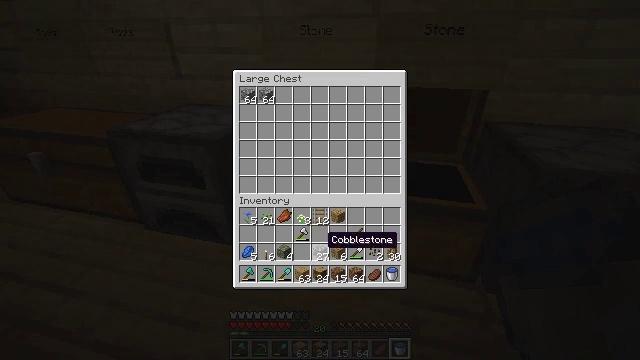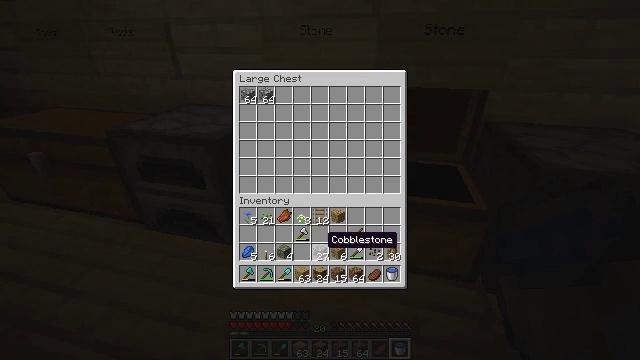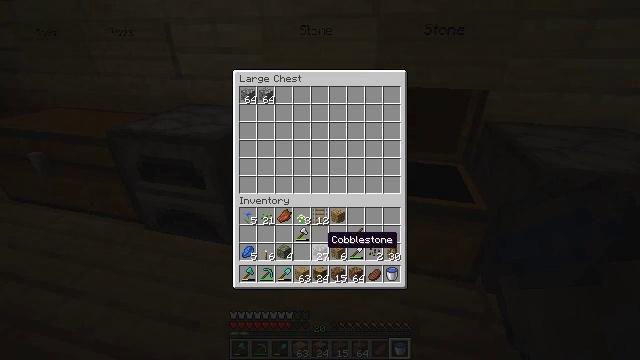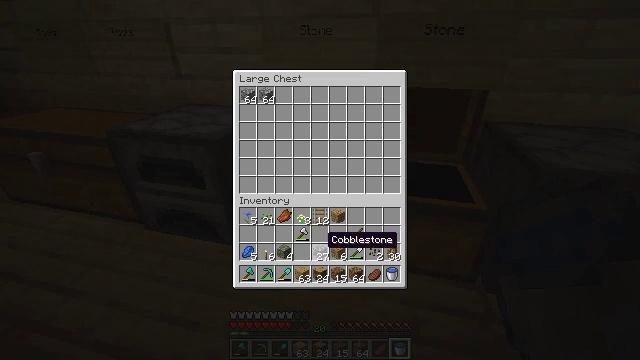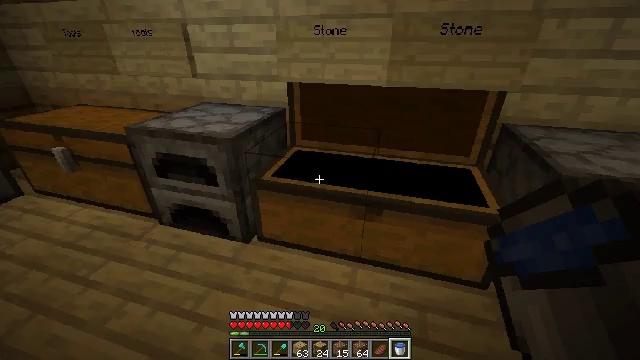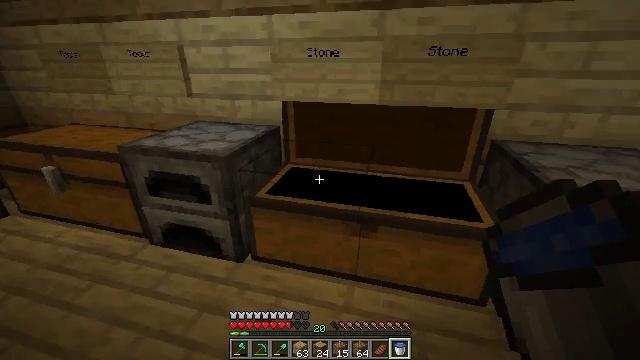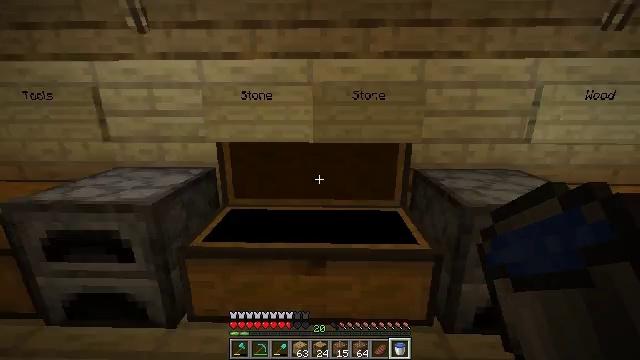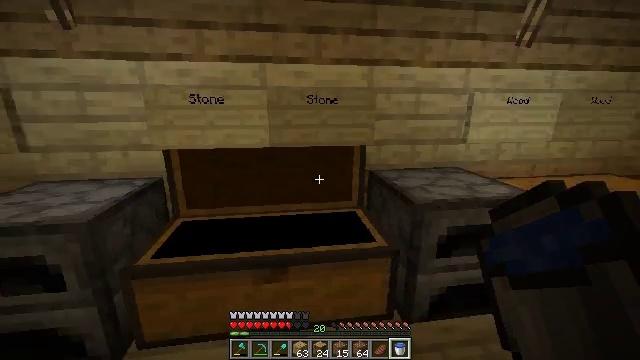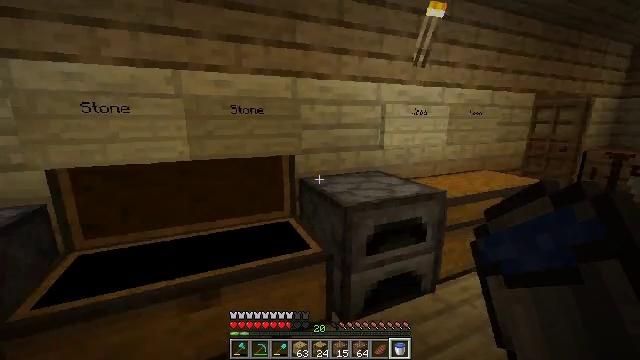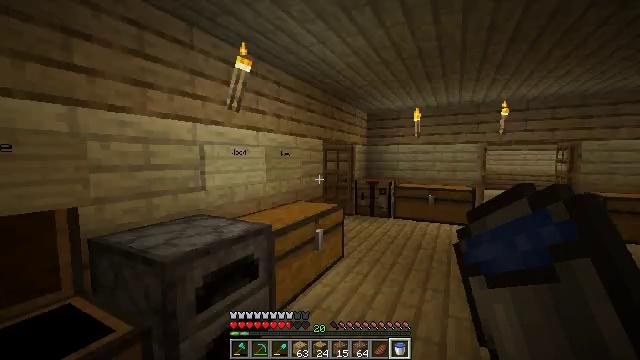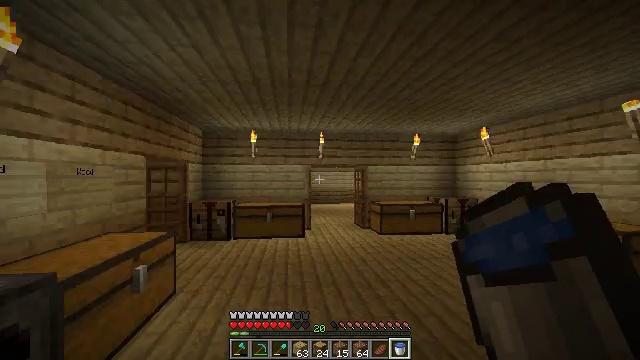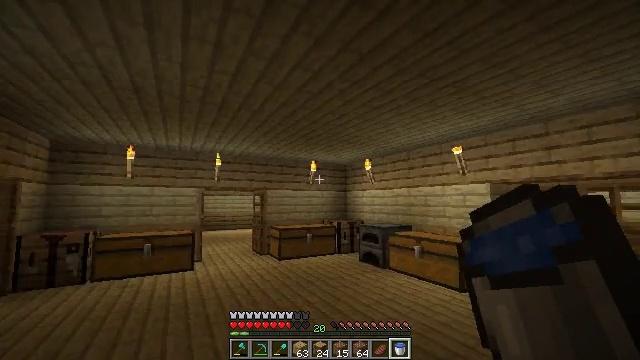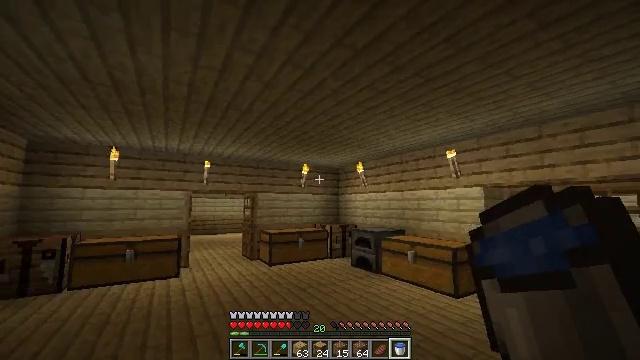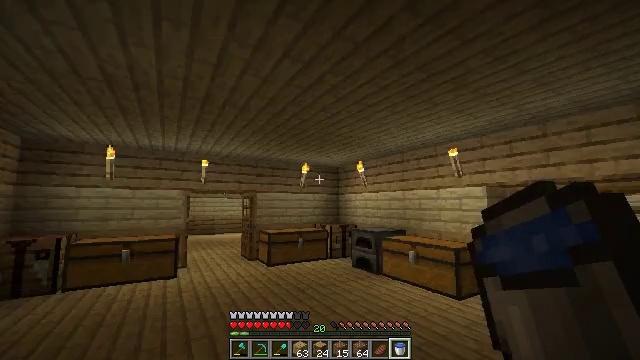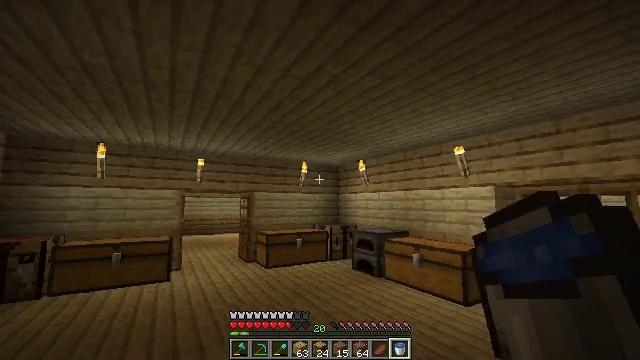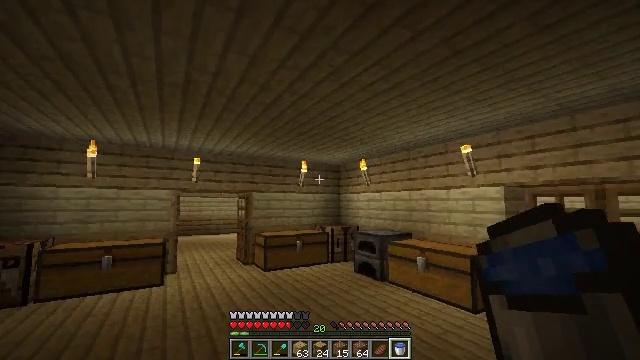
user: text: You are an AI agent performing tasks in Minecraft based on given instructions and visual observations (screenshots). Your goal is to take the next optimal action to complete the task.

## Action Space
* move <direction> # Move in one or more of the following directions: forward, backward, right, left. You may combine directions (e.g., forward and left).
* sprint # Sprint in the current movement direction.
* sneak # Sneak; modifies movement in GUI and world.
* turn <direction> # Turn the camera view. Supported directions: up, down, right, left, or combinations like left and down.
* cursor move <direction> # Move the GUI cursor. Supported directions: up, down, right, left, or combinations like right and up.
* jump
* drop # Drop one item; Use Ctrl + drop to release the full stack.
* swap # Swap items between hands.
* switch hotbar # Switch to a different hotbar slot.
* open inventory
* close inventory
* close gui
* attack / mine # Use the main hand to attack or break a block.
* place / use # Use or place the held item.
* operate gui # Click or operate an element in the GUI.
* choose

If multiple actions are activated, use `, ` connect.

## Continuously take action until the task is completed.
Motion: motion action
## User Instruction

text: Use cobblestone to make a stone hoe.
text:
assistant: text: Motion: no_op
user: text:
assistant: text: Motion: no_op
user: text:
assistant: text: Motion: no_op
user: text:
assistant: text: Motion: cursor move left
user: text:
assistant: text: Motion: turn right and up, close gui
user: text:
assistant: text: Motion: turn right and up
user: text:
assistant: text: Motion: turn right
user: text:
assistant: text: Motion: turn right and up
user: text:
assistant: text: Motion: turn right and up
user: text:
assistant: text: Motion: turn right and up
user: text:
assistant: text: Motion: move forward, turn right and up
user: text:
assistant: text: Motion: move forward, turn right
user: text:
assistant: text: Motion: move forward
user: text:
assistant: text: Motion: move forward
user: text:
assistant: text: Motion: move forward
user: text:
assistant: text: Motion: move forward
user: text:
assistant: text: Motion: move forward
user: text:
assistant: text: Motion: move forward, turn left
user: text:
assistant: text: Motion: move forward, turn left and down
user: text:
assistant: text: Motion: move forward, turn left and down
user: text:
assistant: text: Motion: move forward, turn down
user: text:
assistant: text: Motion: move forward, turn down
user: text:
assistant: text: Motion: move forward, turn left and down
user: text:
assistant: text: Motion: move forward
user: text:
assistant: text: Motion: move forward, turn right
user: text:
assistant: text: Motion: move forward, turn right and down
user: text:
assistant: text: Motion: move forward, turn right
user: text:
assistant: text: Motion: move forward, turn right
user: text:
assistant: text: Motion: move forward, turn right
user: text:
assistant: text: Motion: move forward, turn right